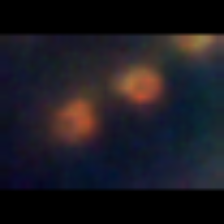
Taxon: Chaetoceros
Group: Diatoms